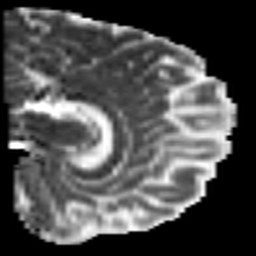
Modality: MD
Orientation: sagittal
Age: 33
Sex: female
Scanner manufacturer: siemens
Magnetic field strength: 3 T
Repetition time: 7 s
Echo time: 0.0926 s